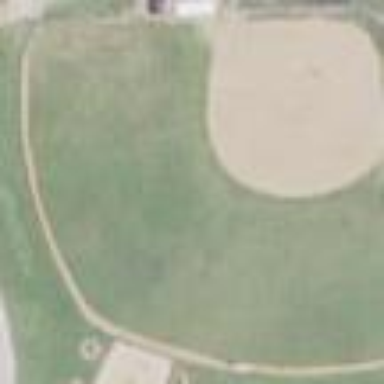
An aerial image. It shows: Baseball pitch for leisure and sports activities.